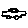
Label: car